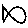
Label: fish